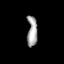
Tissue: lung
Cell type: Smooth muscle cells
Senescence score: 0.6588
Nuclear area (px): 301
Mean DAPI intensity: 163.007